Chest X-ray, PA view. Patient: 41 years old, sex M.
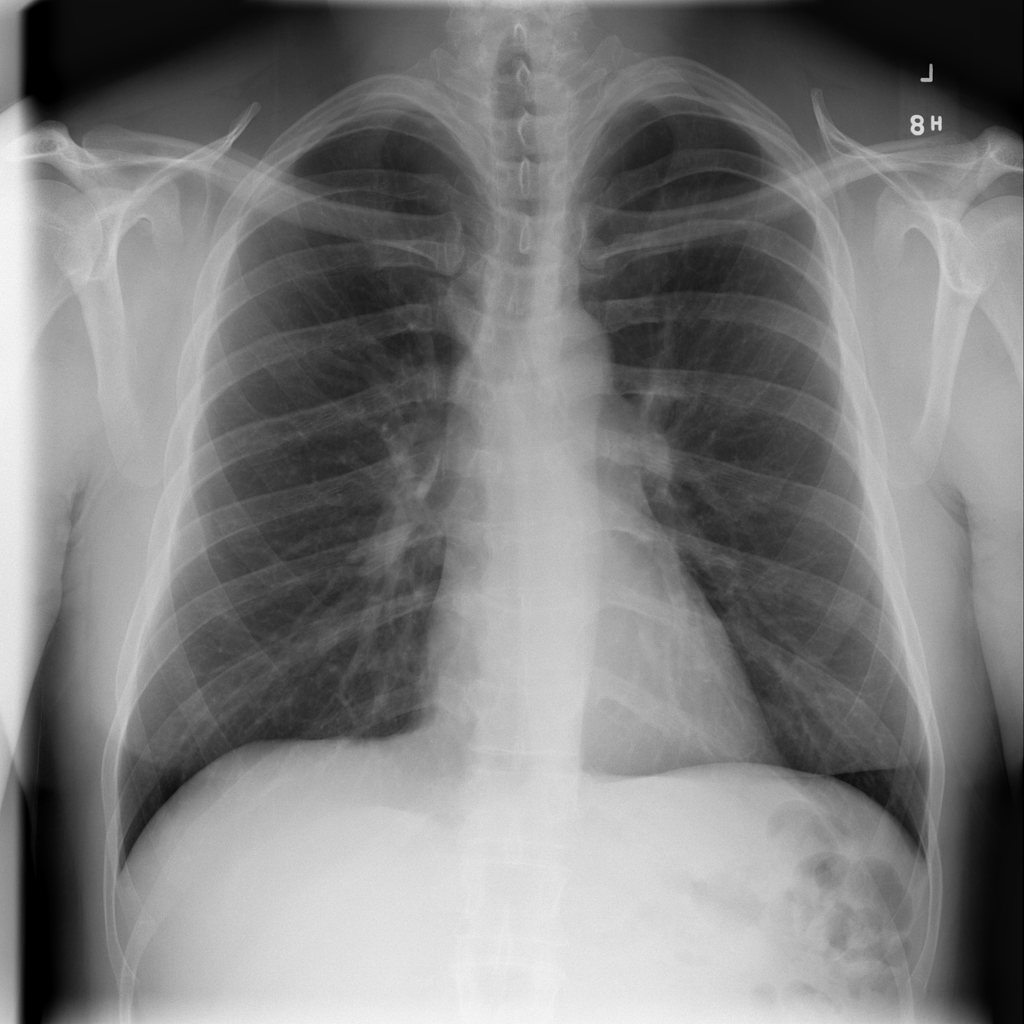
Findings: No Finding